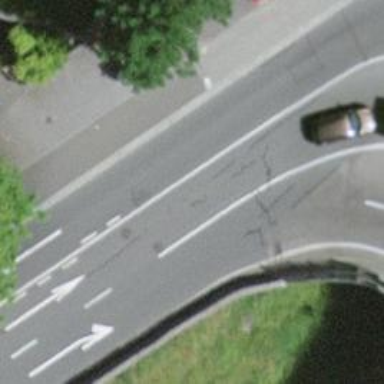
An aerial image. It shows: Primary highway bridge with asphalt surface.